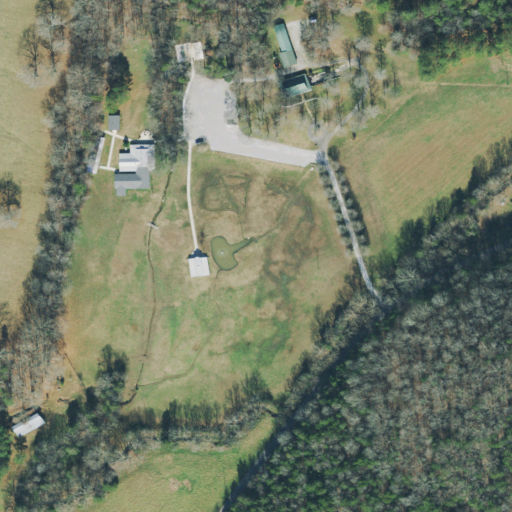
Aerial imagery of valley in Tennessee named Beech Hollow containing pasture, deciduous forest, mixed forest, open development, evergreen forest, medium intensity development, and low intensity development